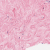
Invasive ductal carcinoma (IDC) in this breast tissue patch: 0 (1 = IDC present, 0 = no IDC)